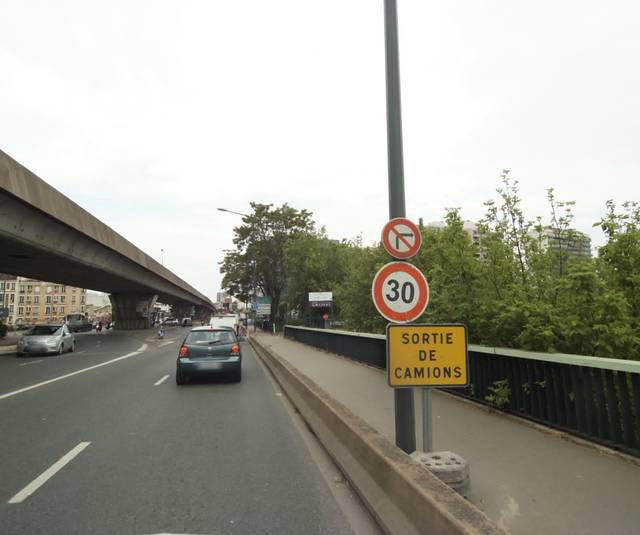
Region: France
Coordinates: 48.91, 2.299